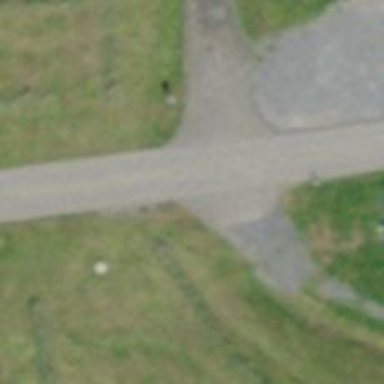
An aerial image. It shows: Unclassified paved road.